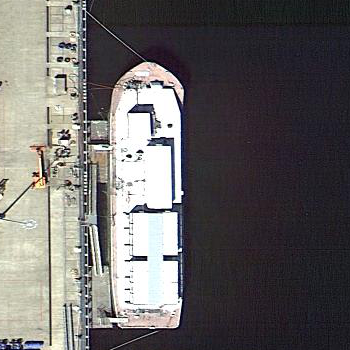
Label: Cargo_ship